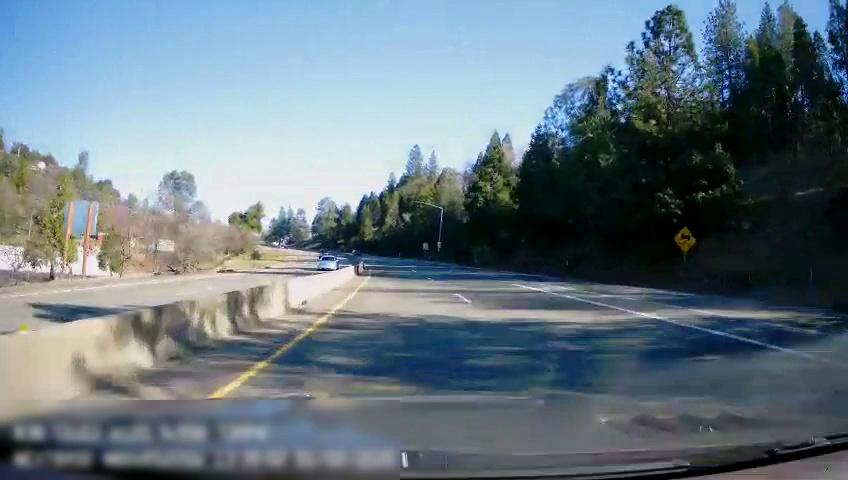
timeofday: Day
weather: Sunny
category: Drivable Space
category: Drivable Space
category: Vehicles | Car
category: Lanes | Opposite Lane
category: Lanes | Current Lane
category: Lanes | Current Lane
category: Lanes | Alternate Lane
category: Lanes | Alternate Lane
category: Traffic | Signs